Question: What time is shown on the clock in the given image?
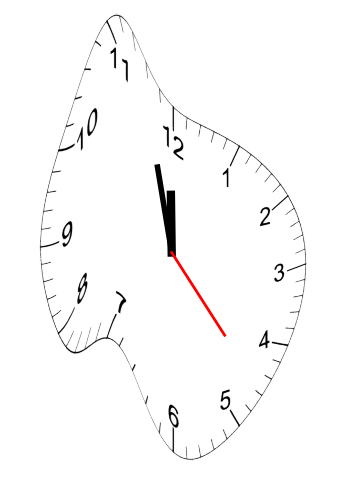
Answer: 11:57:23